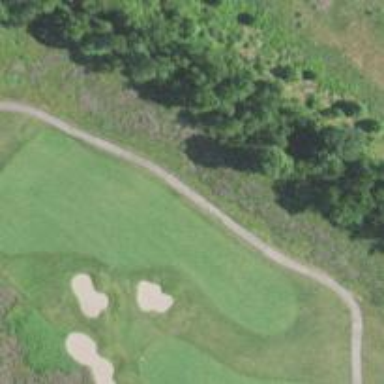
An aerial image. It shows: View of golf hole.